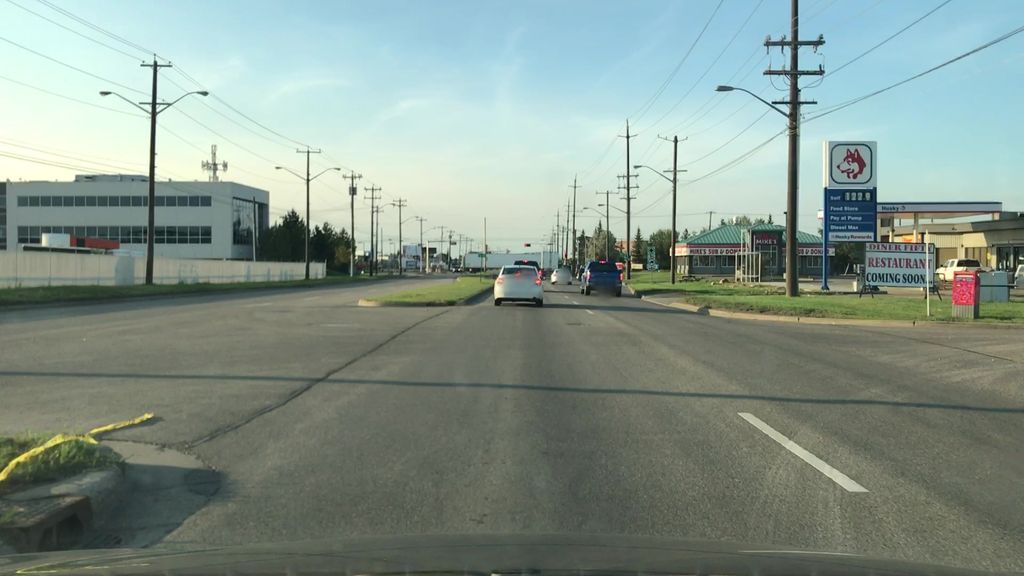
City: edmonton